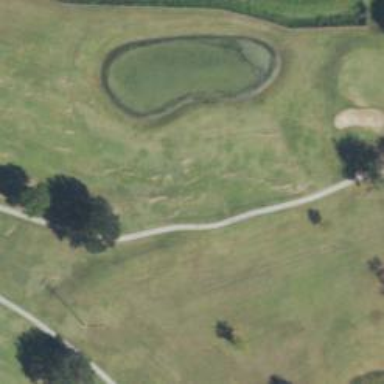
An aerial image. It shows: View of golf hole.